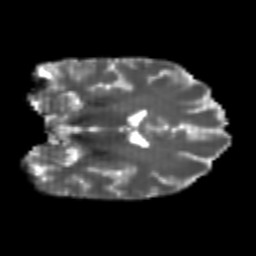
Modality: T2w
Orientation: coronal
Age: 21
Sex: female
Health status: healthy
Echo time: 0.074 s